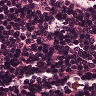
Metastatic tissue present: no